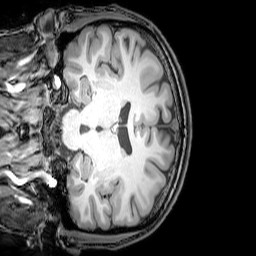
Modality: T1w
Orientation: coronal
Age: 26
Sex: male
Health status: healthy
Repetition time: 0.081 s
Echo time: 0.037 s